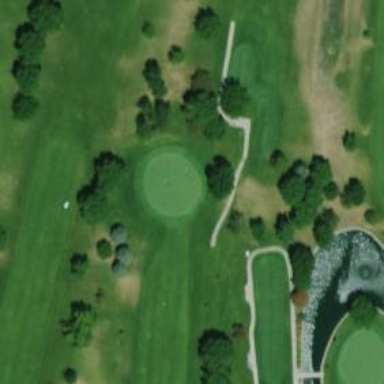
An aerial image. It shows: Golf hole.